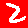
Digit: 2